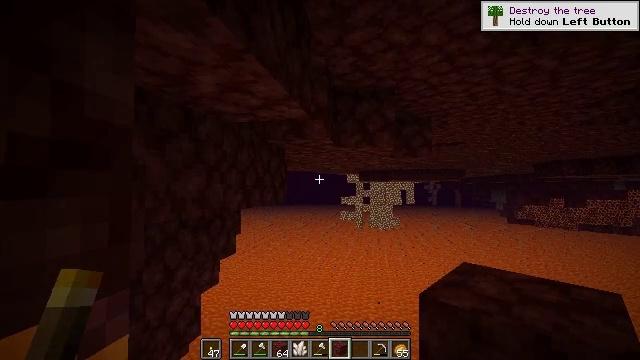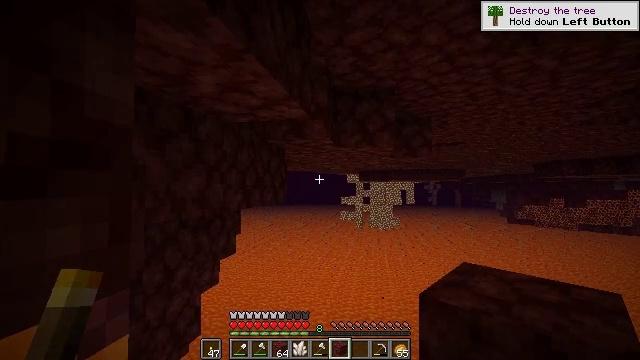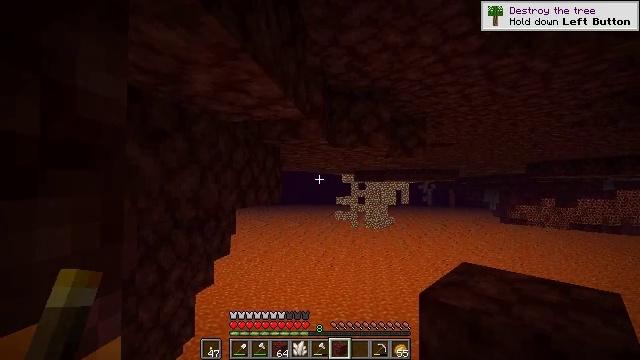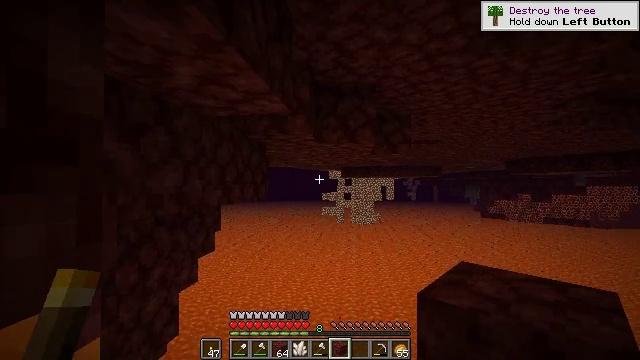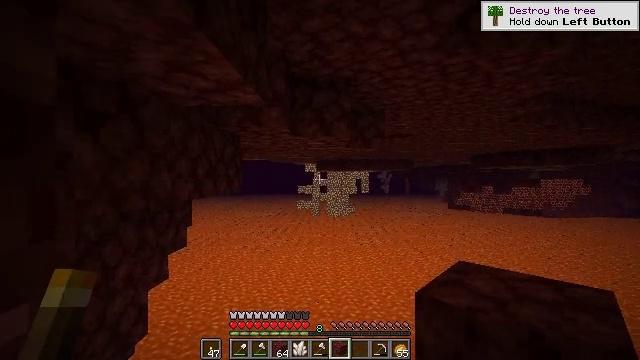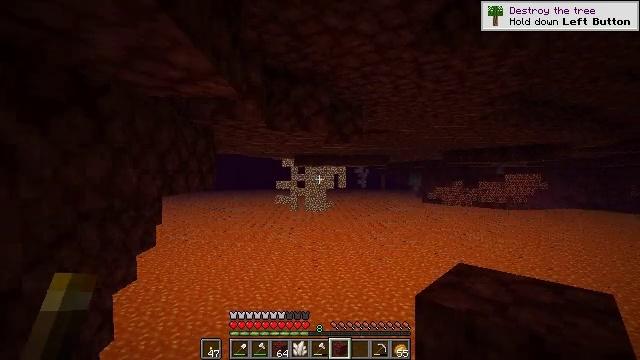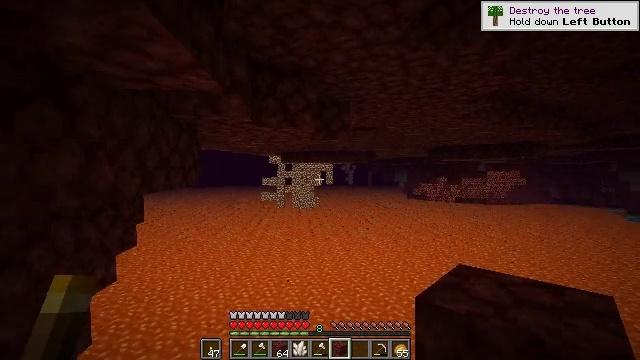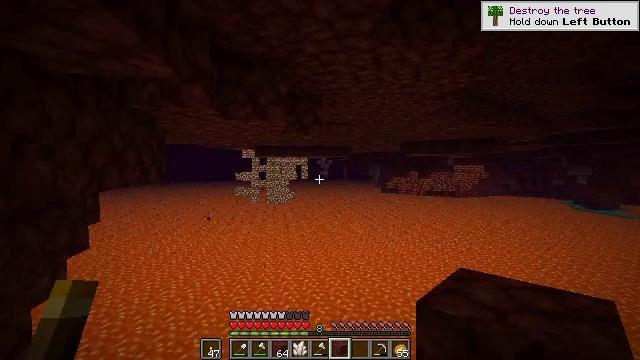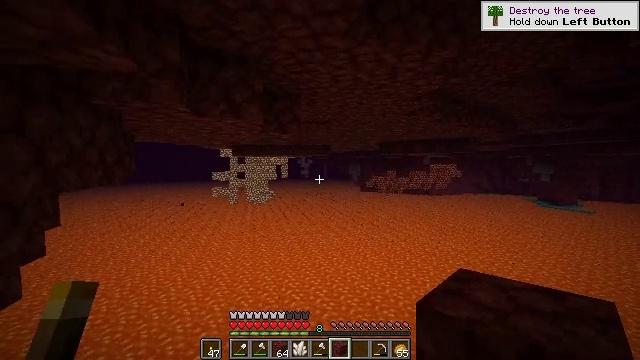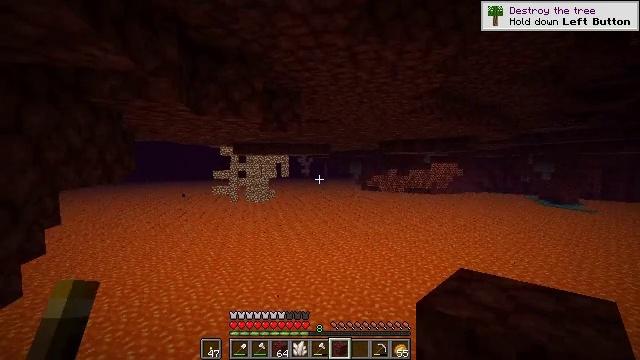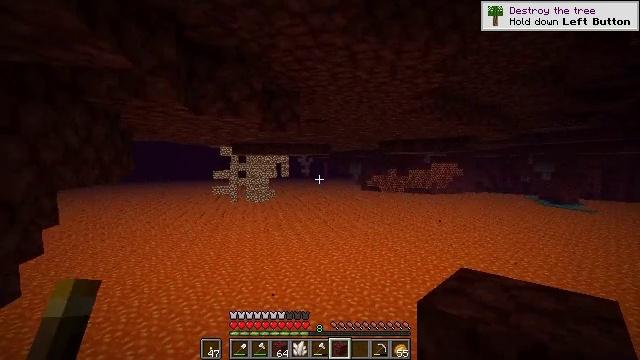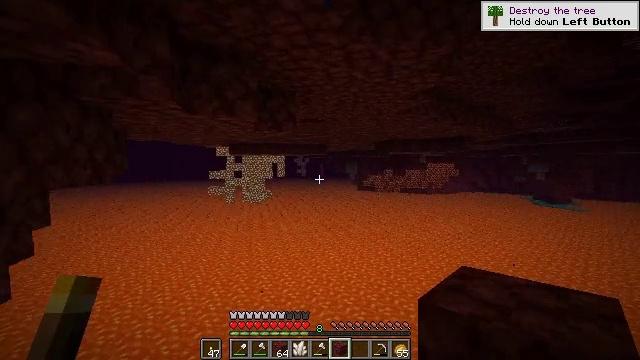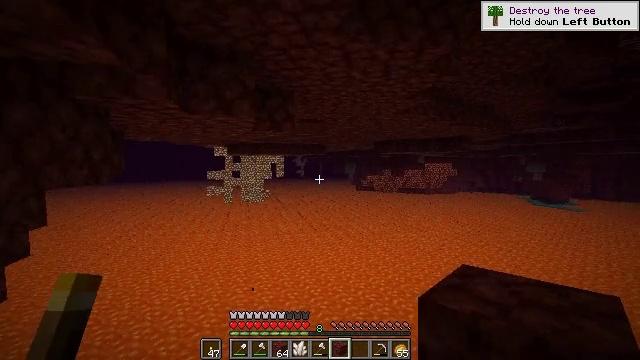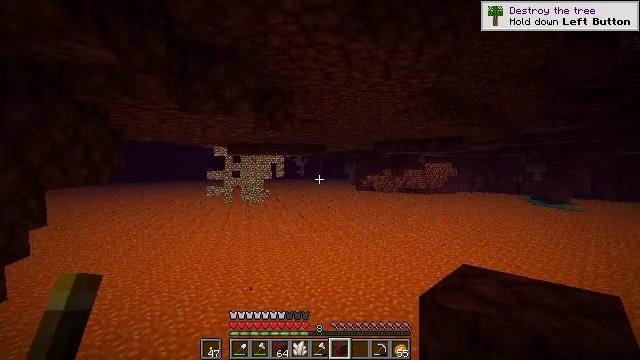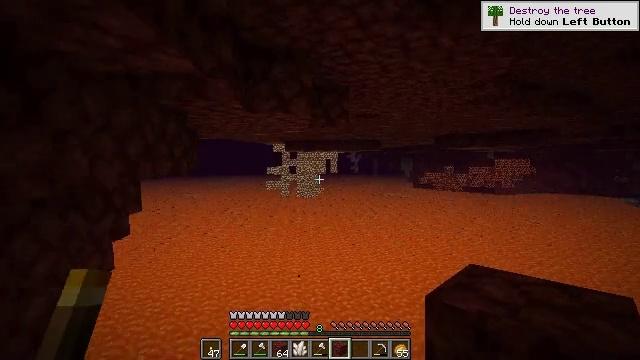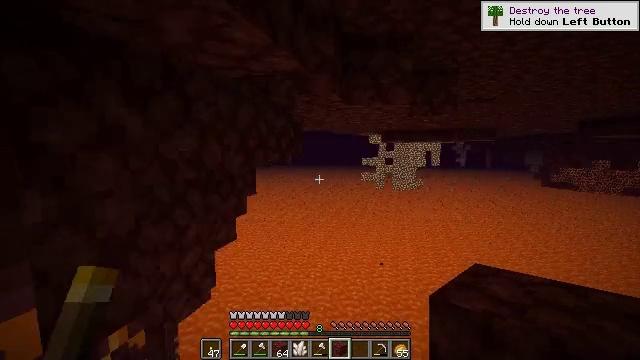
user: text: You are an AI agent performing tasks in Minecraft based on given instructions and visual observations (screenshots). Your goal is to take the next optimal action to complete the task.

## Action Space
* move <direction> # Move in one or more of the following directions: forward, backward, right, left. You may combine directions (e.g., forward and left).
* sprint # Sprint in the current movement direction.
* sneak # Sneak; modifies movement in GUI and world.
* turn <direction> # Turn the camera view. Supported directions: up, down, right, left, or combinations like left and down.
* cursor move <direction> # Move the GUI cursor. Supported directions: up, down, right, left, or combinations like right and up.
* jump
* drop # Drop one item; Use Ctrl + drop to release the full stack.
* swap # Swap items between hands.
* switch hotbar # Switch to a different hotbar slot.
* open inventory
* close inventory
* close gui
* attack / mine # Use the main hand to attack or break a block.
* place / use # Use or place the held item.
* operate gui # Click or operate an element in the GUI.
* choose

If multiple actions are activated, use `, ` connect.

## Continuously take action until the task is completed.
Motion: motion action
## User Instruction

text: Break the netherrack block.
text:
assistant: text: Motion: sneak
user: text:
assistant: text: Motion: sneak, turn right
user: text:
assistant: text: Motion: sneak, turn right
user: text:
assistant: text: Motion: move forward, sneak, turn right and down
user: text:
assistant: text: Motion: move forward, sneak, turn right and down
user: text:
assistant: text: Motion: move forward and move right, sneak, turn right
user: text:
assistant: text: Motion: move forward and move right, sneak, turn right and down
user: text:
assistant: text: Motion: move right, sneak, turn right
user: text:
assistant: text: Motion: sneak
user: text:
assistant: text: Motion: sneak
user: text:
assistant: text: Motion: sneak
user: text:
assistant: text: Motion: sneak
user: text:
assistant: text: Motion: sneak
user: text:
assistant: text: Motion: sneak, turn left
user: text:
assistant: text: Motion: sneak, turn left and down
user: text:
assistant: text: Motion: sneak, turn left
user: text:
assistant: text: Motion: sneak, turn left
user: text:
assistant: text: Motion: sneak, turn left and up
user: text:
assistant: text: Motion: sneak, turn left and up
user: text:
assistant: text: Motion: sneak, turn left
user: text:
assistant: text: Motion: move back, sneak, turn left
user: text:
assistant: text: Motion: move back, sneak
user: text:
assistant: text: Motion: move back, sneak
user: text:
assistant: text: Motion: move back, sneak
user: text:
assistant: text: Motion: sneak
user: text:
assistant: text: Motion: sneak
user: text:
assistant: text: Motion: sneak
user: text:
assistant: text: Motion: sneak, turn right
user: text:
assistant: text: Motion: sneak, turn right
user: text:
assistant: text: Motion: sneak